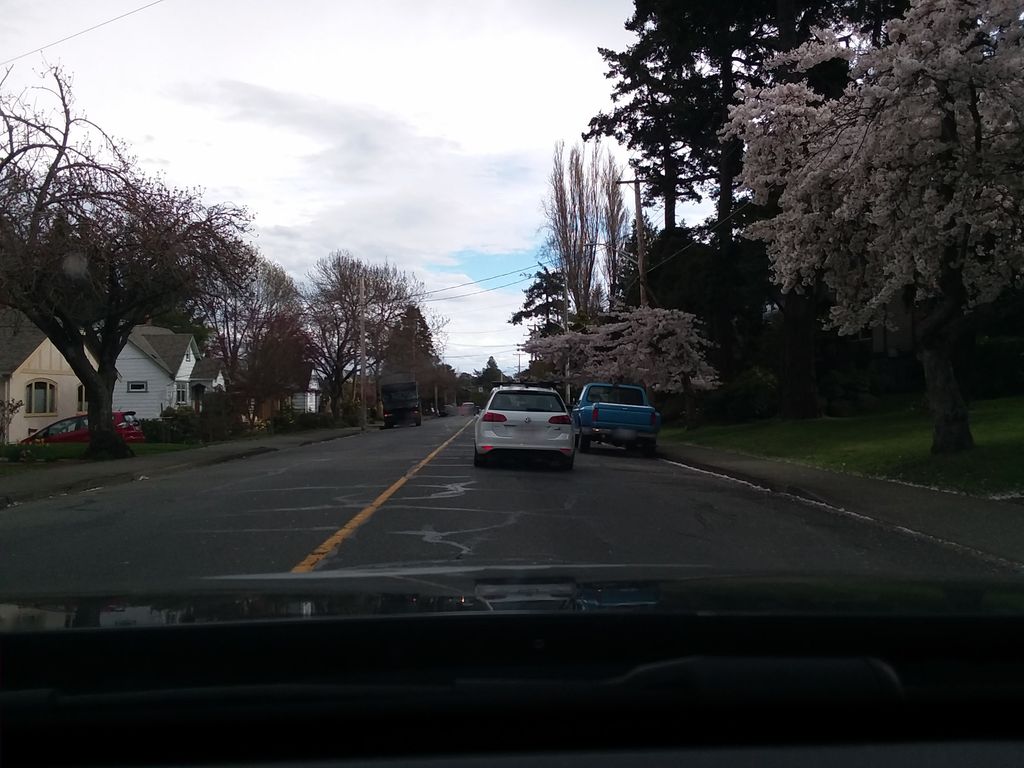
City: victoria